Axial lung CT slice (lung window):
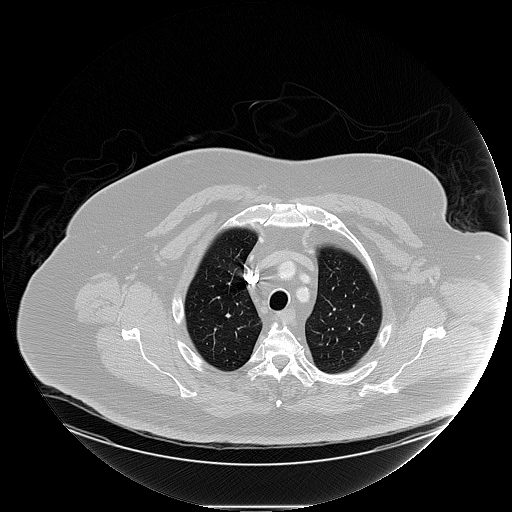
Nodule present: no